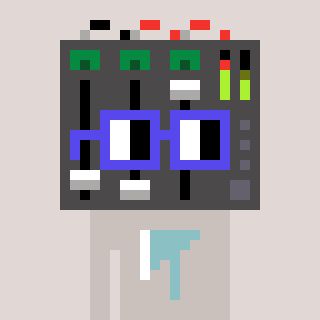
a pixel art character with square blue glasses, a mixer-shaped head and a foggrey-colored body on a warm background